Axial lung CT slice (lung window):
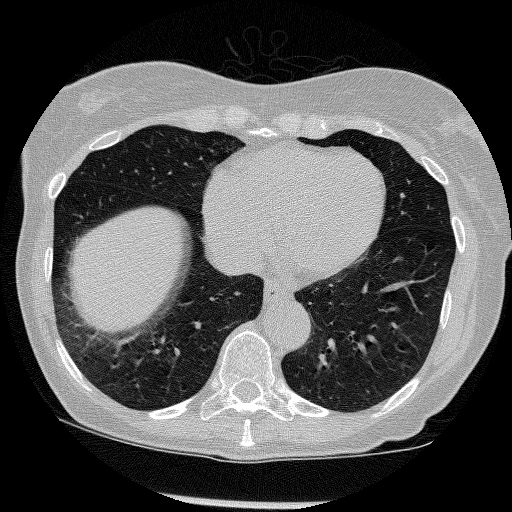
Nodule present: no